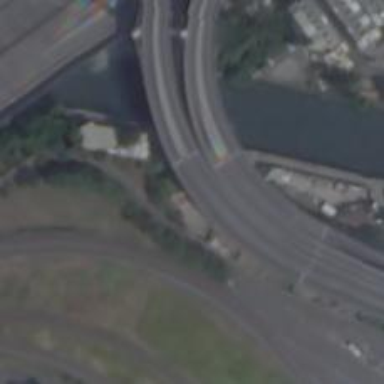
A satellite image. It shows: Viaduct bridge over motorway link.